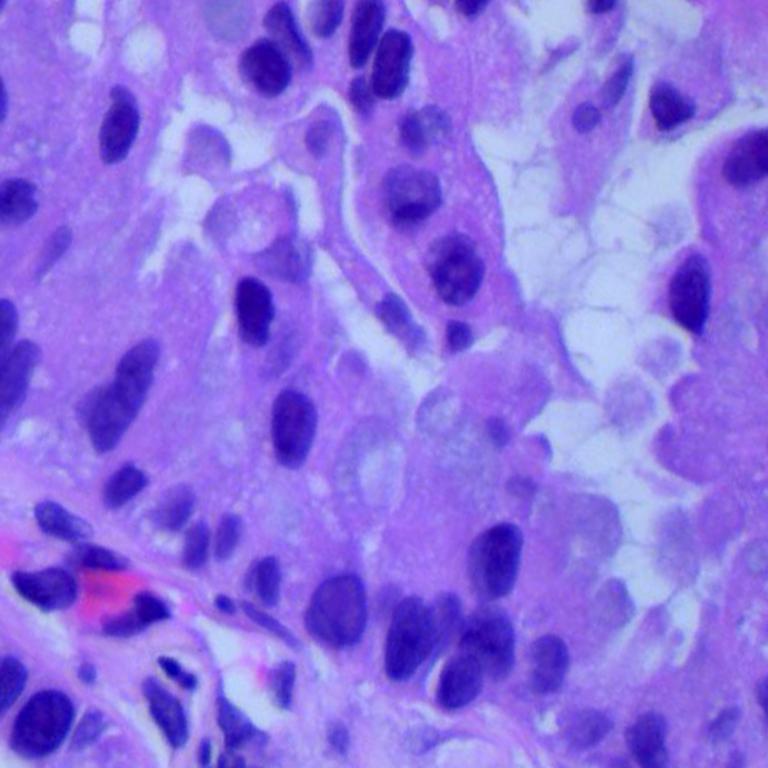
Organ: lung
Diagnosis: adenocarcinomas